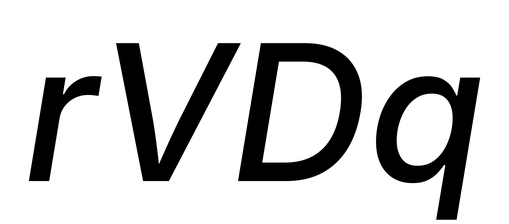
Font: Inter-Italic_Medium_Italic